Question: I have been using <URL> example for my project, and it works really nice.
My question: Is it possible to offset the hovered node such that it does not overlay the underlying data point. The example centers the hovered node right over the "normal" node. It kind of gets in the way on a chart with a lot of data points.

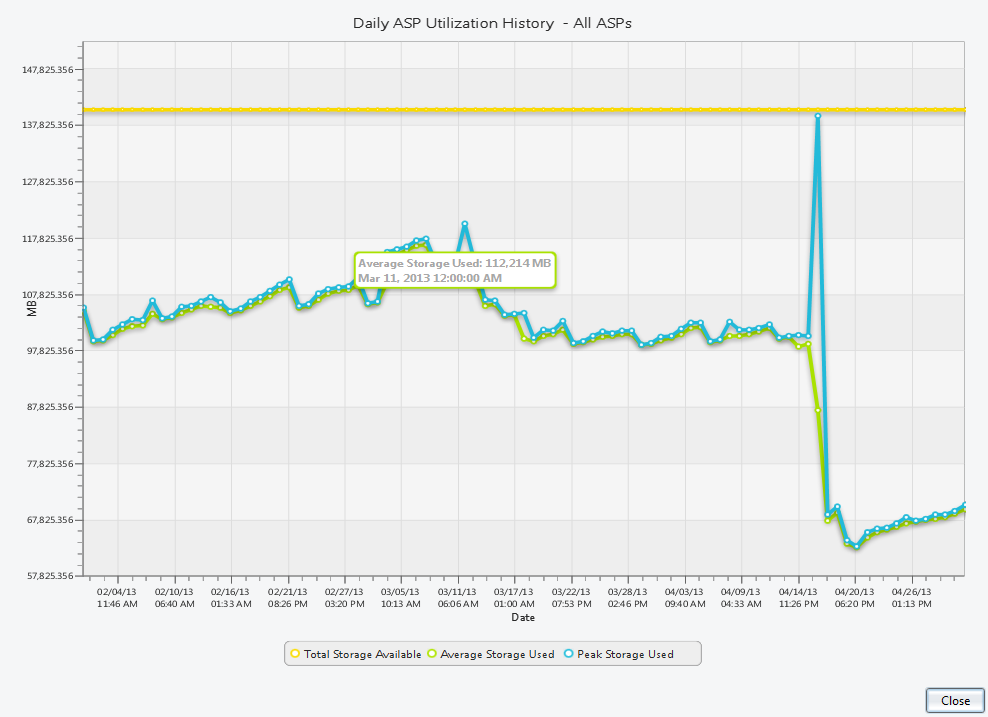
Answer: A simple solution is to set a custom translation to the displayed 'Label'. The following code is extracted from the <URL>.
'''
private Label createDataThresholdLabel(int priorValue, int value)
{
final Label label = new Label(value + "");
label.setTranslateY(-25); //Move label 25 pixels up
label.getStyleClass().addAll("default-color0", "chart-line-symbol", "chart-series-line");
label.setStyle("-fx-font-size: 20; -fx-font-weight: bold;");
if (priorValue == 0)
{
label.setTextFill(Color.DARKGRAY);
}
else if (value > priorValue)
{
label.setTextFill(Color.FORESTGREEN);
}
else
{
label.setTextFill(Color.FIREBRICK);
}
label.setMinSize(Label.USE_PREF_SIZE, Label.USE_PREF_SIZE);
return label;
}
'''